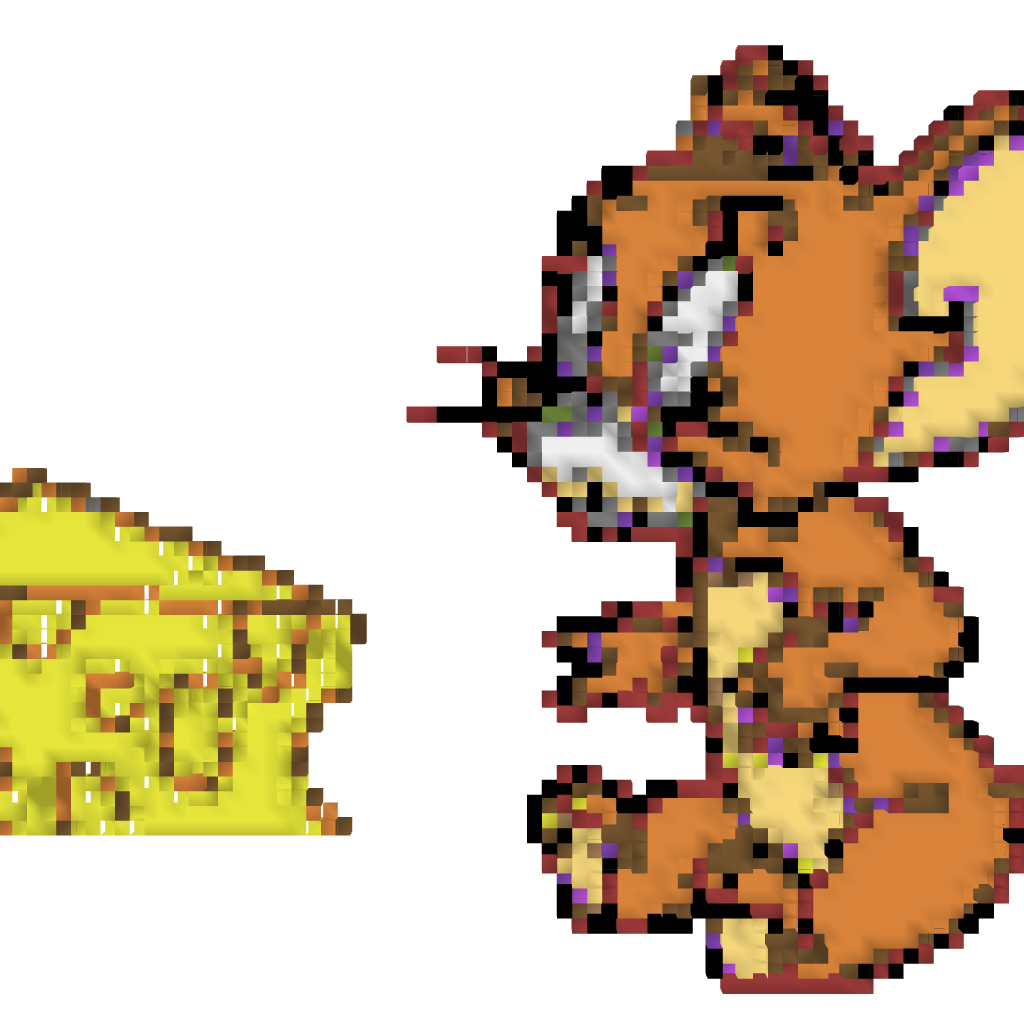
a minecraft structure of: Jerry pixel art high quality